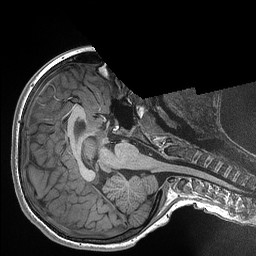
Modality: T1w
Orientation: axial
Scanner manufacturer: siemens
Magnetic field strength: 3 T
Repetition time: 2.3 s
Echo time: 0.00298 s